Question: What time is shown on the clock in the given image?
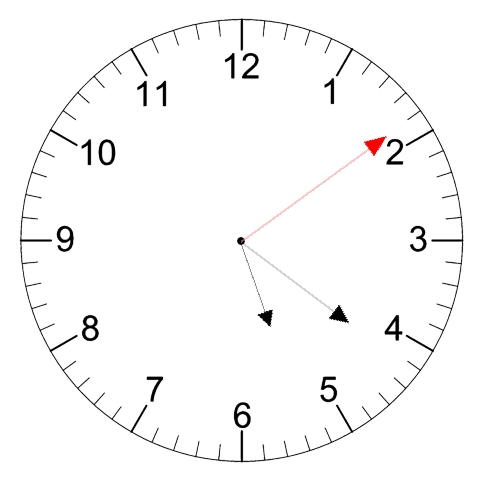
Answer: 05:21:09